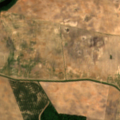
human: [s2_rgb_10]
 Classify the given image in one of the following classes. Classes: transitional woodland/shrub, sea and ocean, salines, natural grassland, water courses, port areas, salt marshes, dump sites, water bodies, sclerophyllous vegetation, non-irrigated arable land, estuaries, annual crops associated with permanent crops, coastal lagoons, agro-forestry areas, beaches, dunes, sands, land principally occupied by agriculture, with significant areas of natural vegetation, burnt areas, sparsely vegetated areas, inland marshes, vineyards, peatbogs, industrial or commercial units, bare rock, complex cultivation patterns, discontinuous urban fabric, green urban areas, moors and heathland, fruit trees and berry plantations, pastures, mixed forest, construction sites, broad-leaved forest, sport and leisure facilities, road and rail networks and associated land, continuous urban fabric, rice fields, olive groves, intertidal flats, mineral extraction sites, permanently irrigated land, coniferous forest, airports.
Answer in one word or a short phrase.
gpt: non-irrigated arable land, broad-leaved forest, water courses